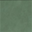
Piece: xx